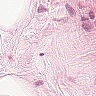
Metastatic tissue present: no